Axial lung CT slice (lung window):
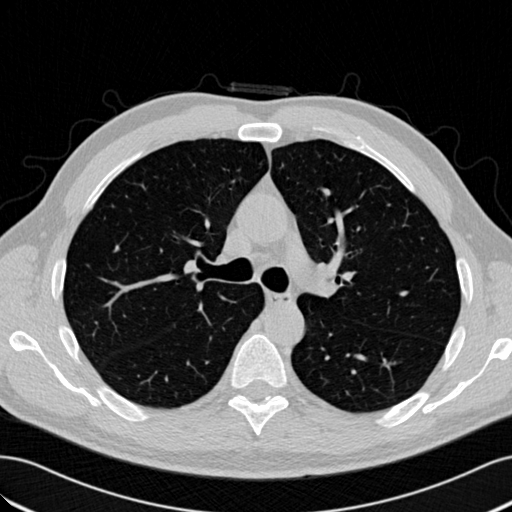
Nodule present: no